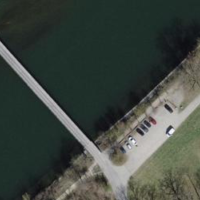
EUNIS habitat code: 15
Species observed at this site:
Corvus corone
Cygnus olor
Castor fiber
Anas platyrhynchos
Parus major
Troglodytes troglodytes
Mergus merganser
Milvus milvus
Milvus migrans
Argynnis paphia
Buteo buteo
Motacilla alba
Turdus merula